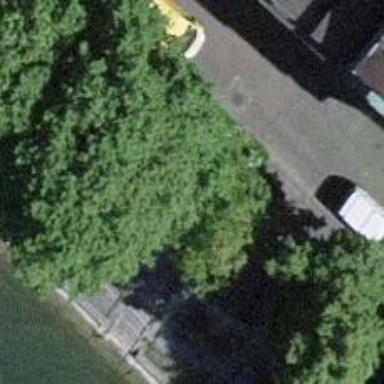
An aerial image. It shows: Road with steps.